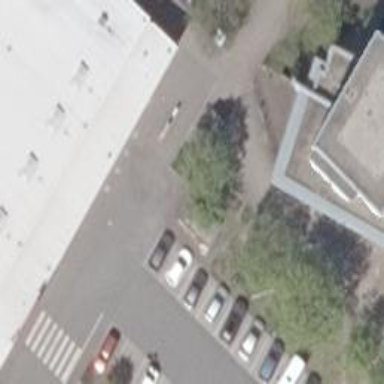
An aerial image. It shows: Service building housing minor distribution power substation.